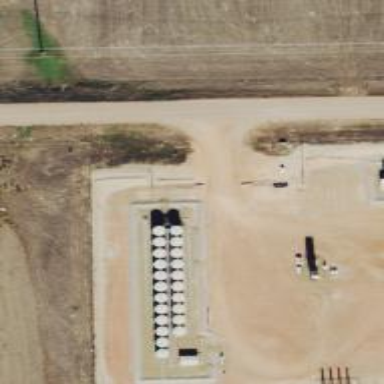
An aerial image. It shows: Storage tank that is man-made.